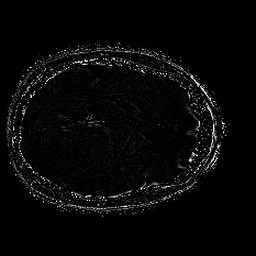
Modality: SWI
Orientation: axial
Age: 36
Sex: female
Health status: ill
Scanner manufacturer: philips
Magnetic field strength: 3 T
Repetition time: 0.031 s